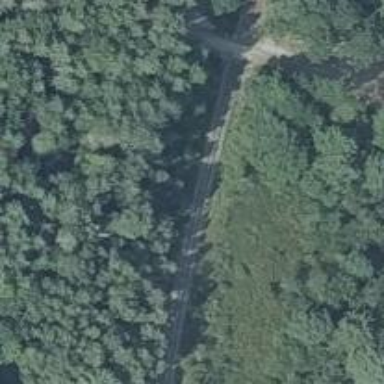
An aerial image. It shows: Disused railway.